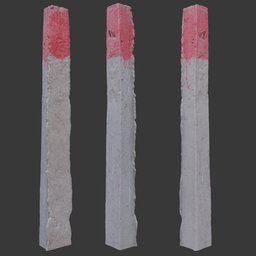
Label: architecture